Question: I am trying to get Mac package (.app) as build output when building MonoMac project in Xamarin. This project is actually a default one - it only displays an empty window and can be created in Xamarin through: , select and then .
Project builds with no errors but build output is .exe file. I looked at where could select as *Executable/Executable with GUI/...*but that's not what I need. Also looked at Xamarin studio but it didn't help either.
My setup:
'''
- Xamarin studio 4.0.3 (build 13) which includes free MonoMac
- Xcode 4.6.1 (2067, build 4H512); gcc installed
- Mono frameworks 2.10.9 and 2.10.12
- all running on Mac OS X 10.7.5
'''
Build output for Debug|x86 build configuration:

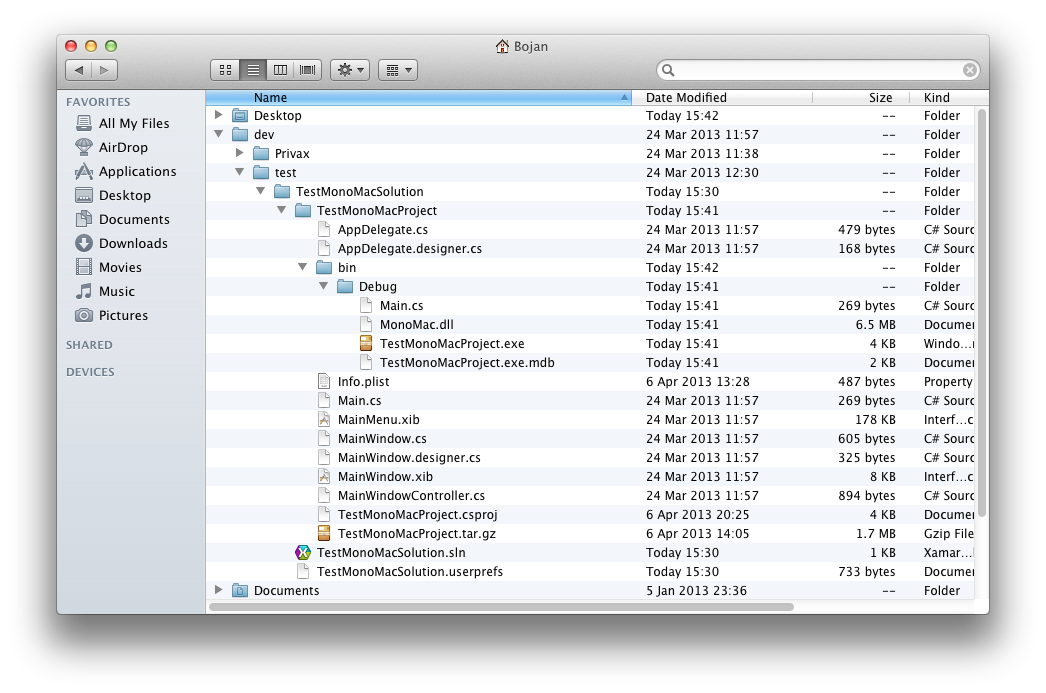
Answer: Look where the exe is generated:
/Users/rolf/Projects/test-project/bin/Debug//Contents/MonoBundle/test-project.exe
The output is always an .app package, the exe is just a file that goes into the .app package.